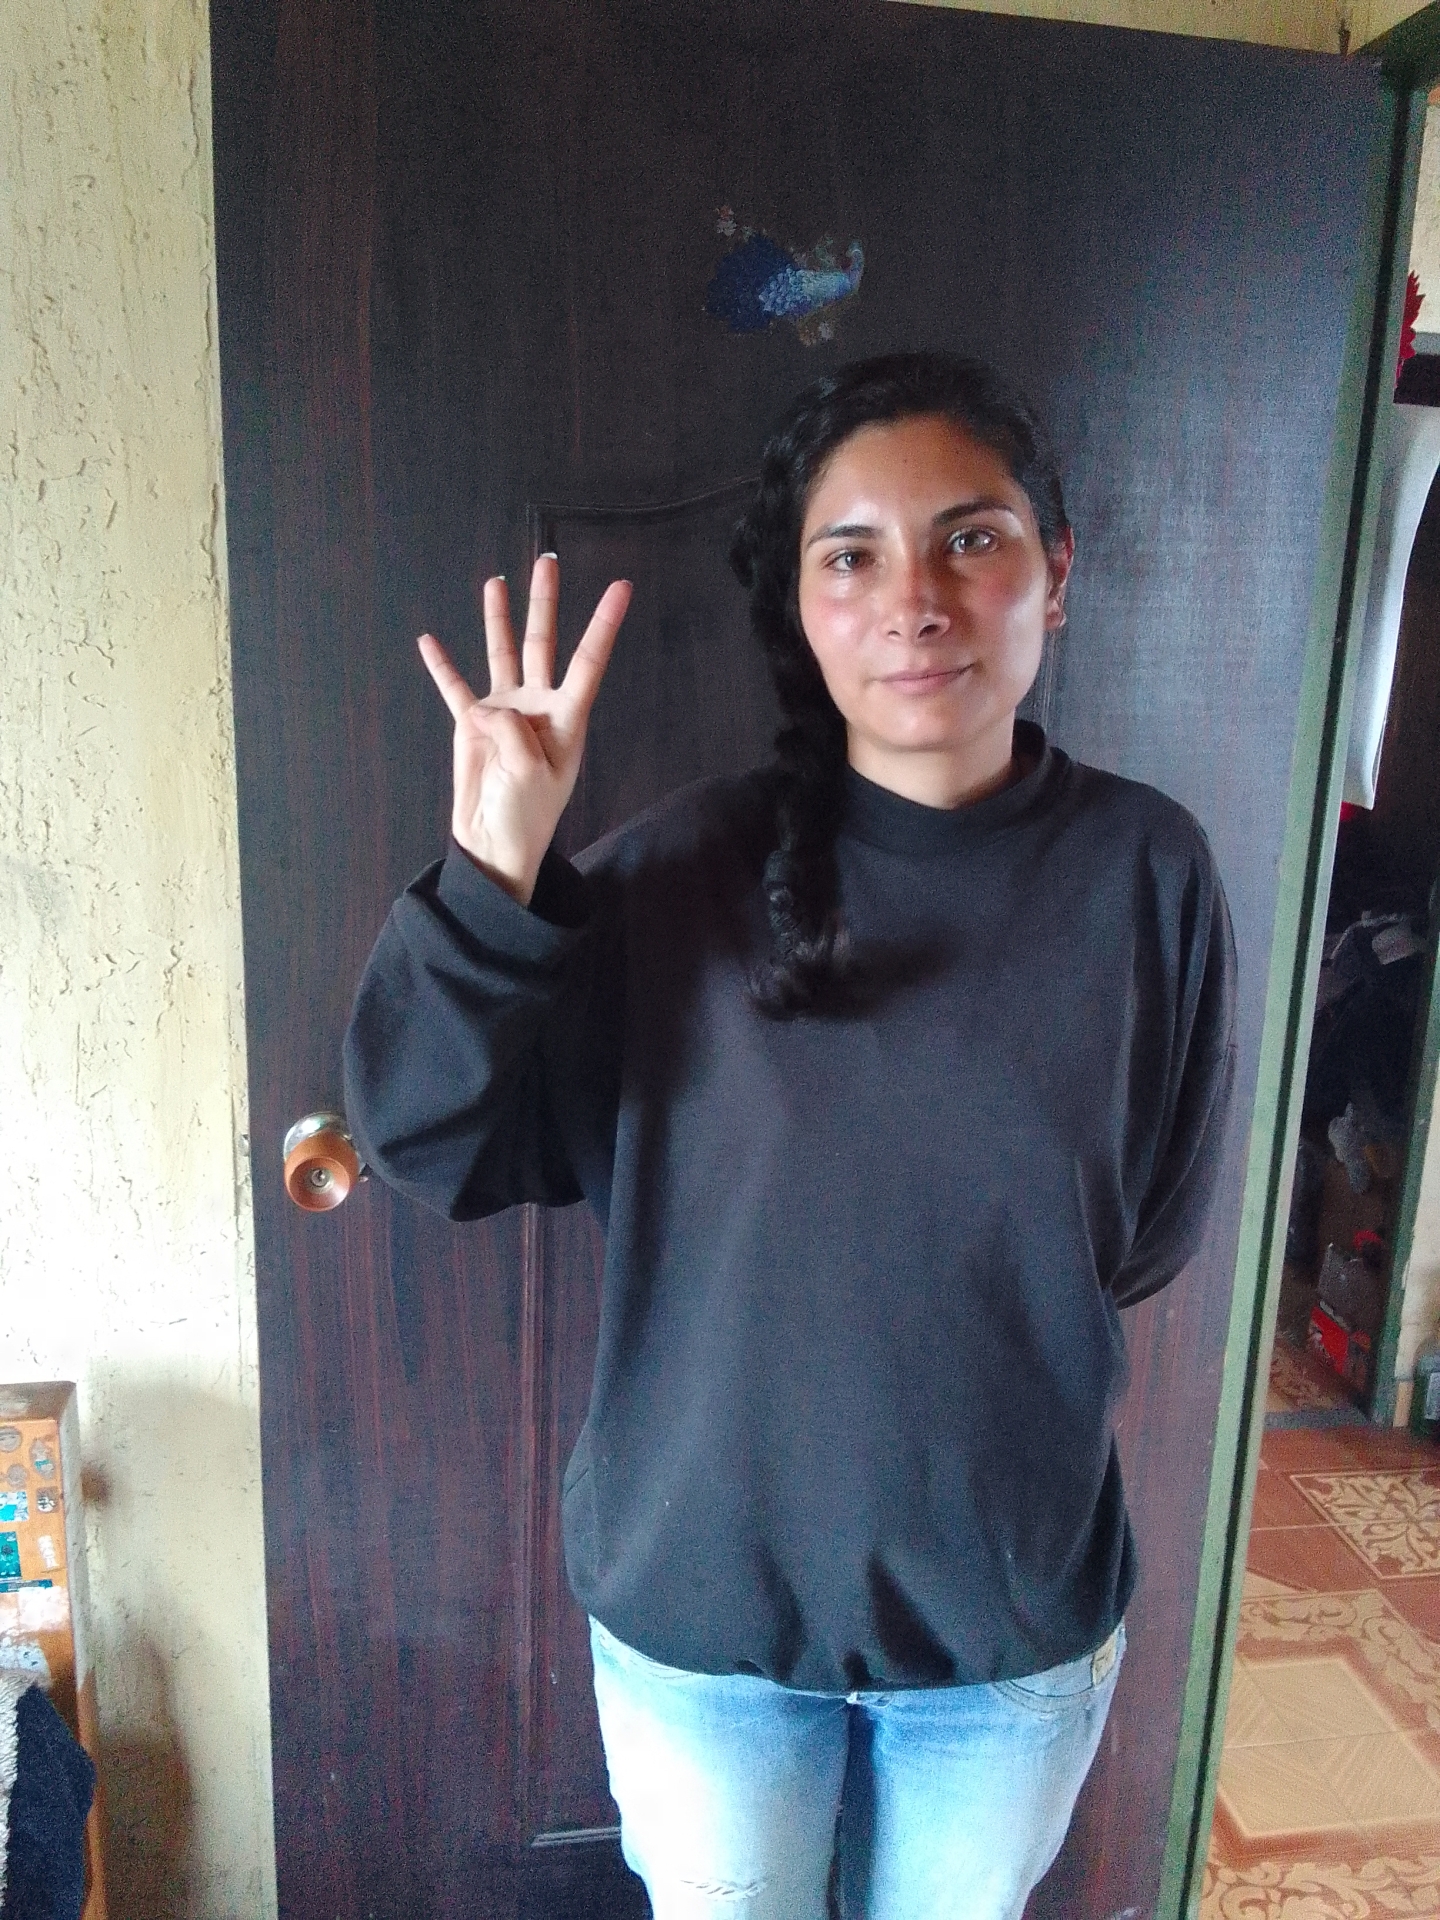
Label: noise